Question: I would like to add some information on my graph which was plotted from this data set:
EDITTED:
'''
#data set:
day <- c(0:28)
ndied <- c(342,335,240,122,74,64,49,60,51,44,35,48,41,34,38,27,29,23,20,15,20,16,17,17,14,10,4,1,2)
pdied <- c(19.1,18.7,13.4,6.8,4.1,3.6,2.7,3.3,2.8,2.5,2.0,2.7,2.3,1.9,2.1,1.5,1.6,1.3,1.1,0.8,1.1,0.9,0.9,0.9,0.8,0.6,0.2,0.1,0.1)
pmort <- data.frame(day,ndied,pdied)
> pmort
day ndied pdied
1 0 342 19.1
2 1 335 18.7
3 2 240 13.4
4 3 122 6.8
5 4 74 4.1
6 5 64 3.6
7 6 49 2.7
8 7 60 3.3
9 8 51 2.8
10 9 44 2.5
11 10 35 2.0
12 11 48 2.7
13 12 41 2.3
14 13 34 1.9
15 14 38 2.1
16 15 27 1.5
17 16 29 1.6
18 17 23 1.3
19 18 20 1.1
20 19 15 0.8
21 20 20 1.1
22 21 16 0.9
23 22 17 0.9
24 23 17 0.9
25 24 14 0.8
26 25 10 0.6
27 26 4 0.2
28 27 1 0.1
29 28 2 0.1
'''
I have put together this script and still trying to improve on it so that the rest of the information can be added:
'''
> barplot(pmort$pdied,xlab="Age(days)",ylab="Percent",xlim=c(0,28),ylim=c(0,20),legend="Mortality")
'''

I am trying to insert the numbers 0 to 28 (age in days) on the x-axis but could not and I know that it could be a simple script. Secondly, I would like to add the number died or ndied (342 to 2) below each day(0 to 28) along the x-axis.
'''
Example:
0 1 2 3 4 5 and so on...
(N=342) (N=335) (N=240) (N=122) (N=74) (N=64)
'''
Graph:
Any help would be appreciated.
Baz
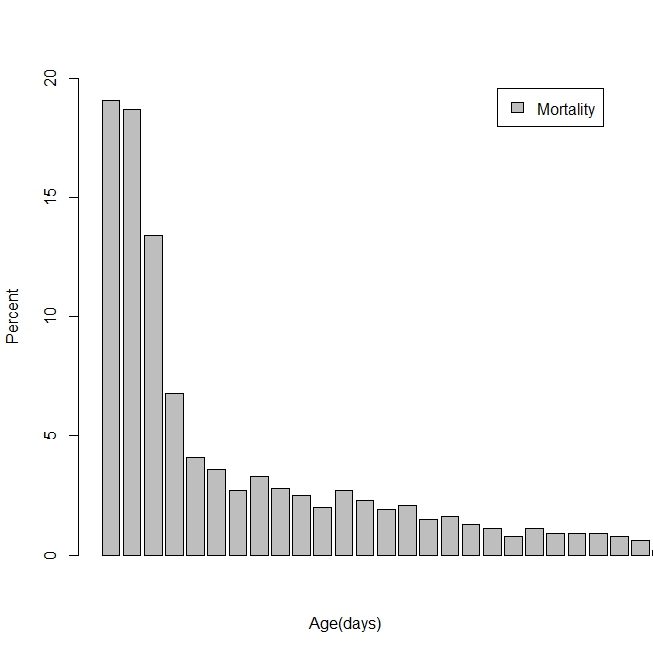
Answer: I gave you two ways to plot the info: one above the bars and one below. You can tweak it to meet your needs.
'''
barX <- barplot(pmort$pdied,xlab="Age(days)",
ylab="Percent", names=pmort$day,
xlim=c(0,28),ylim=c(0,20),legend="Mortality")
text(cex=.5, x=barX, y=pmort$pdied+par("cxy")[2]/2, pmort$ndied, xpd=TRUE)
barX <- barplot(pmort$pdied,xlab="Age(days)",
ylab="Percent", names=pmort$day,
xlim=c(0,28),ylim=c(0,20),legend="Mortality")
text(cex=.5, x=barX, y=-.5, pmort$ndied, xpd=TRUE)
'''